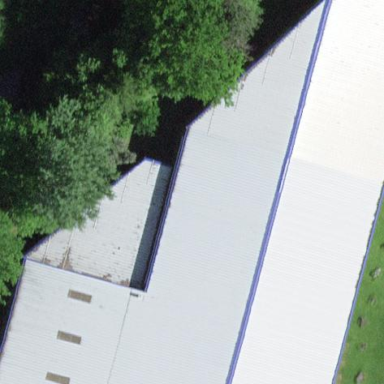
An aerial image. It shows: Building that houses furniture shop.